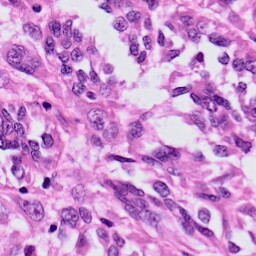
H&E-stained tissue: Skin